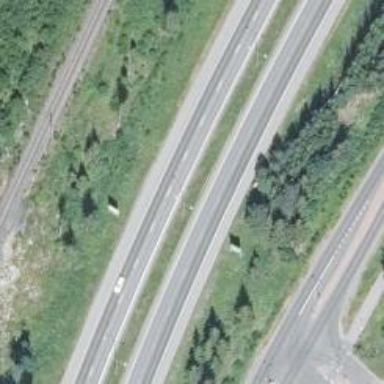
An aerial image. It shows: Motorway.